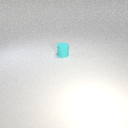
small cyan rubber cylinder